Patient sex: M
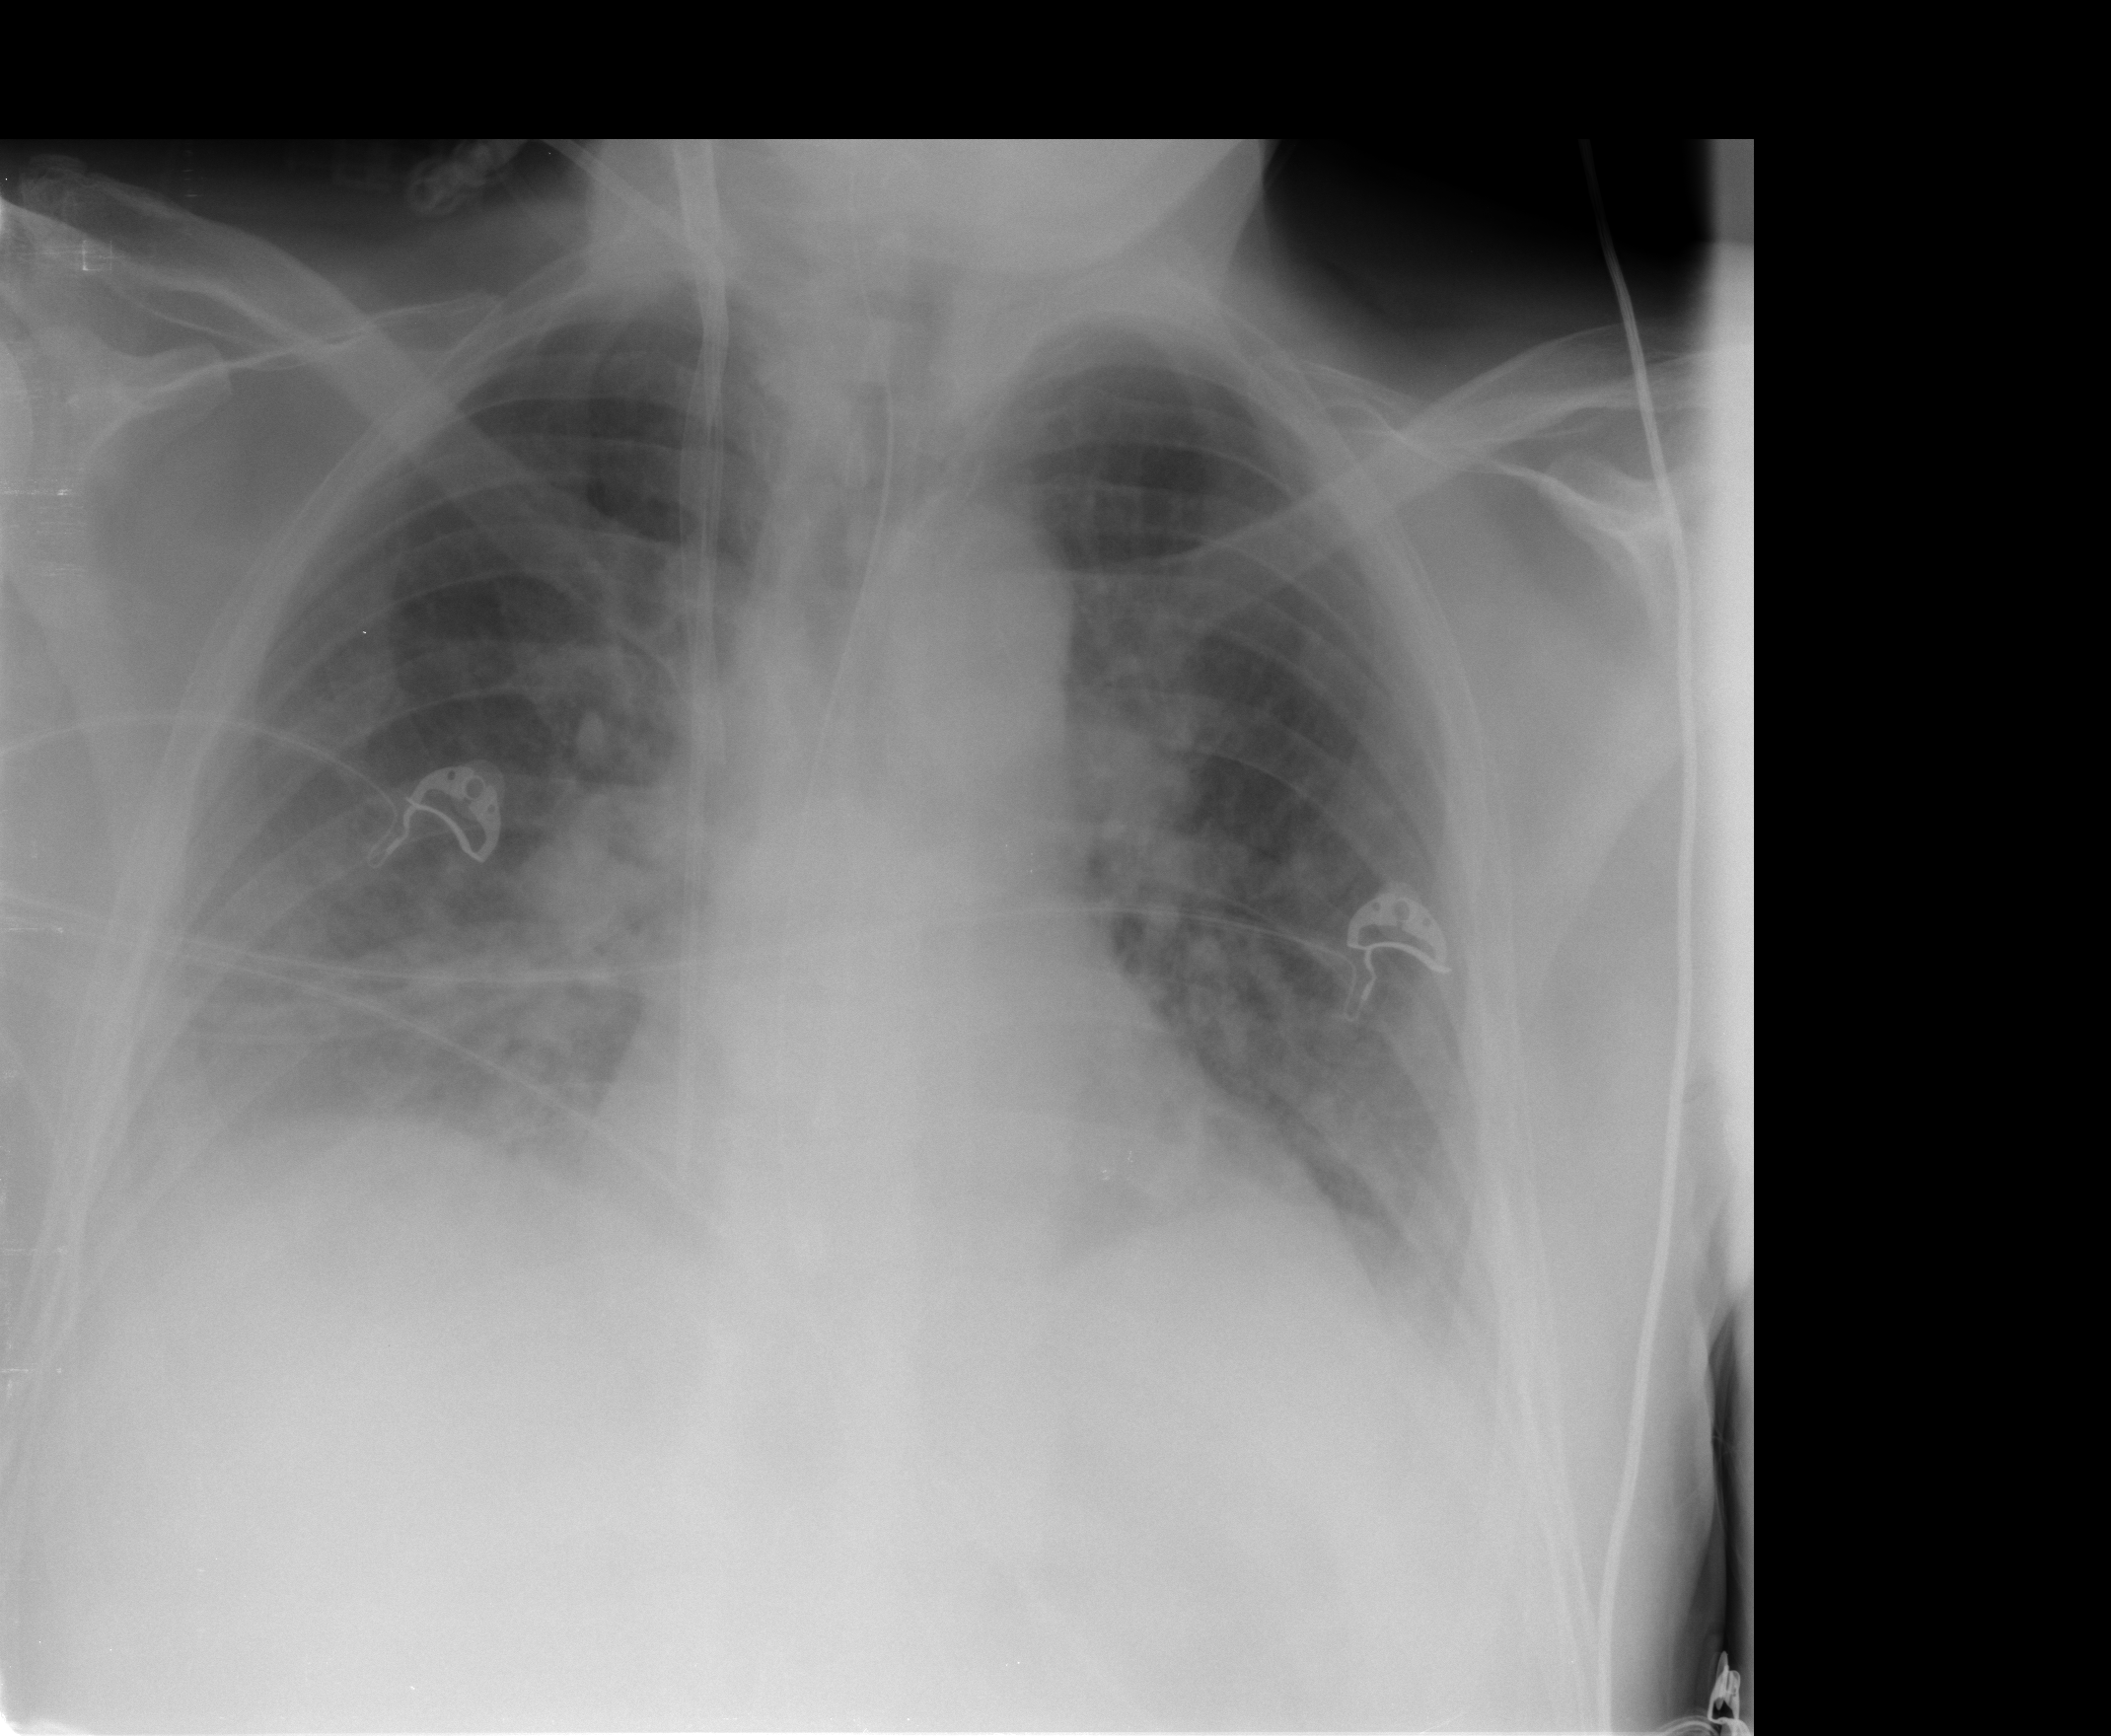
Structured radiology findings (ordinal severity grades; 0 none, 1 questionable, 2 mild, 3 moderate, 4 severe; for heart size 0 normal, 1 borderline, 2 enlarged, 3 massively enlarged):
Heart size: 0
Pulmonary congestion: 3
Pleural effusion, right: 2
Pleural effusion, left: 2
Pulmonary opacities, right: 2
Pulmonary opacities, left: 1
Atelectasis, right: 2
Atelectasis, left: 2